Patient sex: M
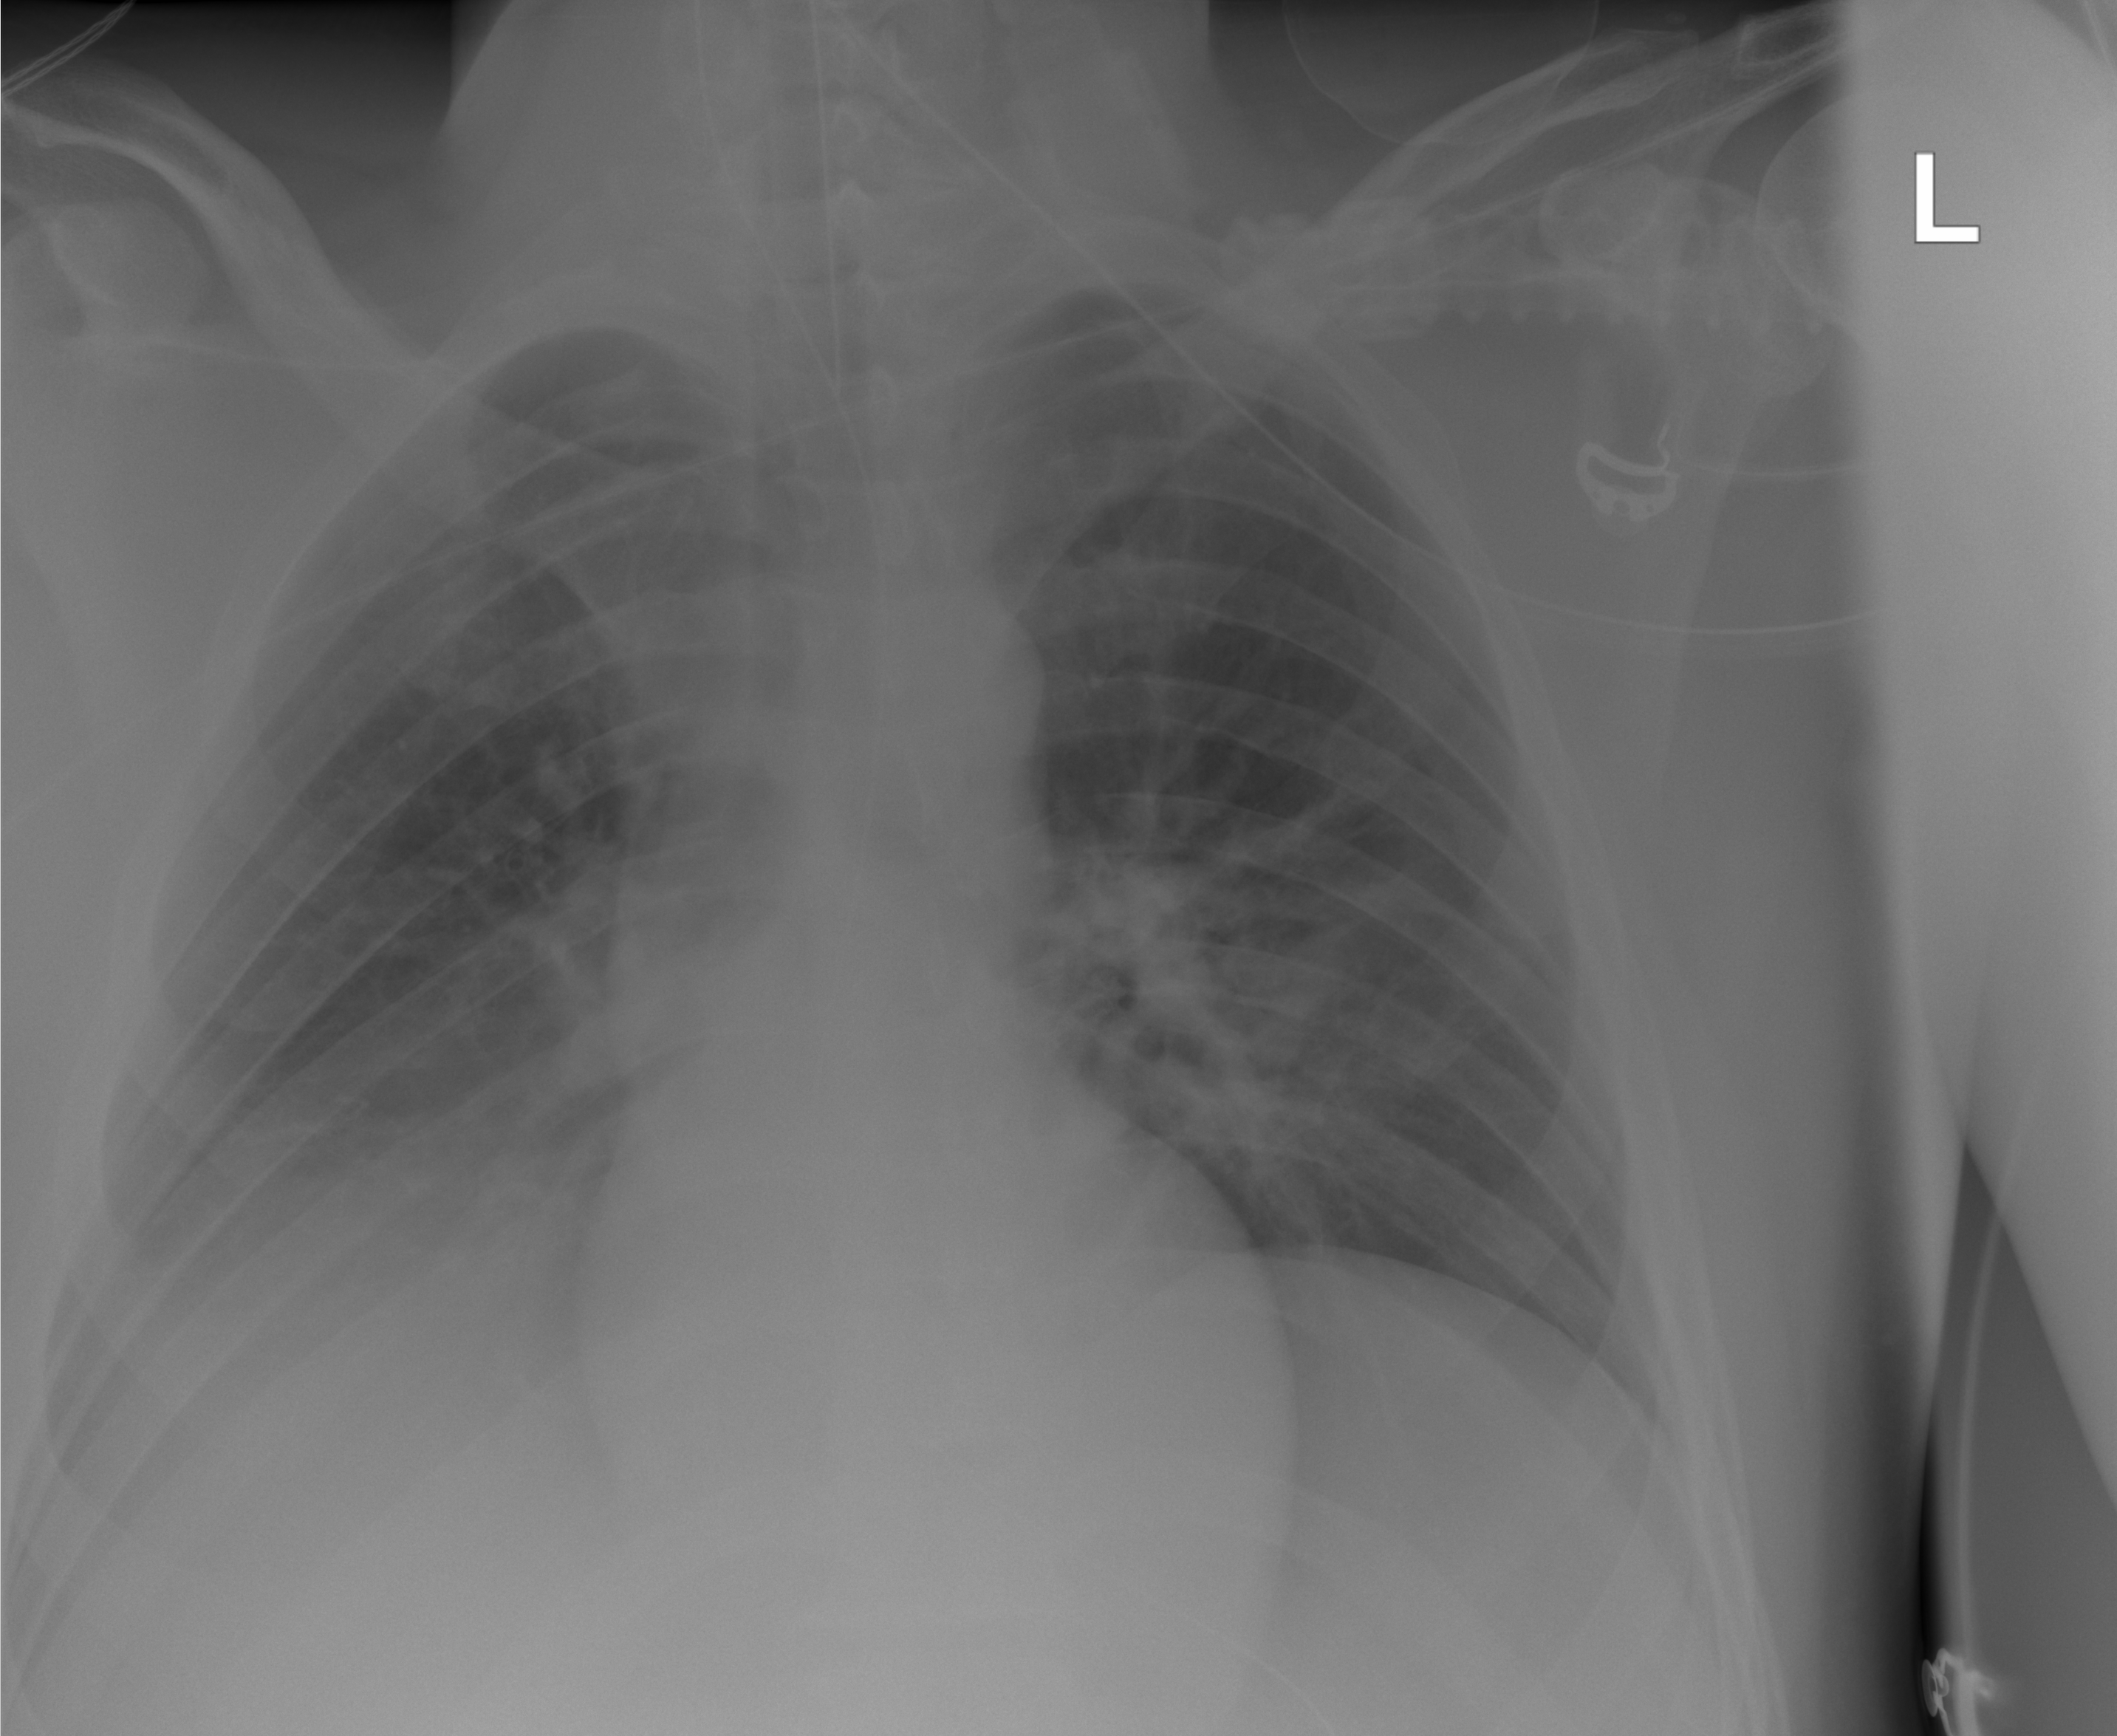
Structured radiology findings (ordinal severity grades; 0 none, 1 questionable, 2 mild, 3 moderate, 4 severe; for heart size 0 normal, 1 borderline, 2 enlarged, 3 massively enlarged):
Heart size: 0
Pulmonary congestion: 0
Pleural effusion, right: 2
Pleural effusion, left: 0
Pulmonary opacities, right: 1
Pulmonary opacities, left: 0
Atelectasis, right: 2
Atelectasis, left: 0